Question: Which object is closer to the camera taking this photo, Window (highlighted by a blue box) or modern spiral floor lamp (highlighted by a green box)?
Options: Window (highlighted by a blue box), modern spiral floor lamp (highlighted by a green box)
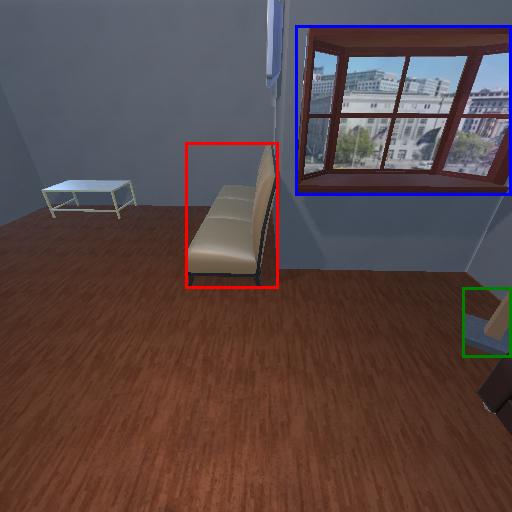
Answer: Window (highlighted by a blue box)